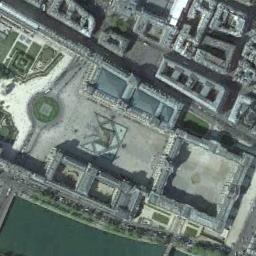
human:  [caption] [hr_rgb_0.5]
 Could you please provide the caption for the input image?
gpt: There are a few buildings in the palace .

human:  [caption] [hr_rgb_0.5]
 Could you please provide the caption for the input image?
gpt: The palace is between some buildings and the river .

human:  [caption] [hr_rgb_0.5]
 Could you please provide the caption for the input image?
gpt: The gray palace has some palaces of different sizes and squares and a lake is also next to the palace .

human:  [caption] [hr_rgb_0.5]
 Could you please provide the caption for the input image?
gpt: The palace is rectangular on the outside and round inside .

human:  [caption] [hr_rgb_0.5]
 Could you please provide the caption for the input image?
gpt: There are some green lawns in the palace with gray roofs .